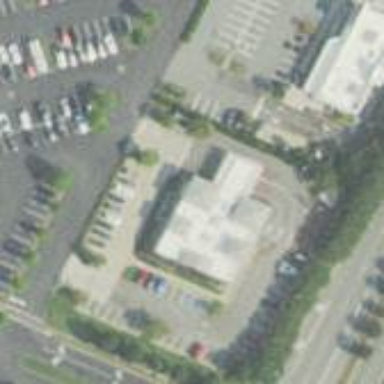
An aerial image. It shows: Asphalt parking area.